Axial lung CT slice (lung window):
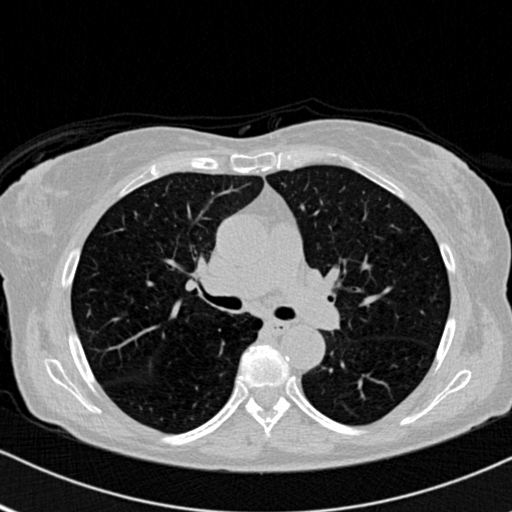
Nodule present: no